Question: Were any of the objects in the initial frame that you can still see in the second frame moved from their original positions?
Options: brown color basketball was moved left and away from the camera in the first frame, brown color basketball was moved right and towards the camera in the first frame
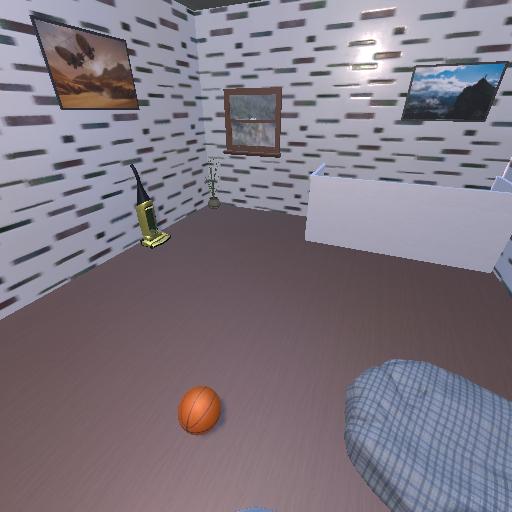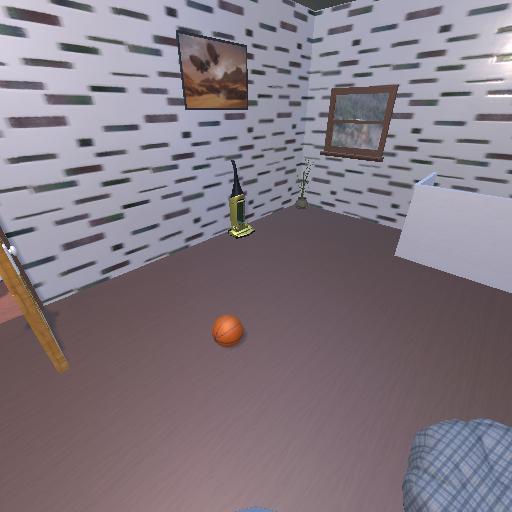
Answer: brown color basketball was moved left and away from the camera in the first frame